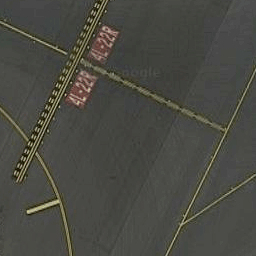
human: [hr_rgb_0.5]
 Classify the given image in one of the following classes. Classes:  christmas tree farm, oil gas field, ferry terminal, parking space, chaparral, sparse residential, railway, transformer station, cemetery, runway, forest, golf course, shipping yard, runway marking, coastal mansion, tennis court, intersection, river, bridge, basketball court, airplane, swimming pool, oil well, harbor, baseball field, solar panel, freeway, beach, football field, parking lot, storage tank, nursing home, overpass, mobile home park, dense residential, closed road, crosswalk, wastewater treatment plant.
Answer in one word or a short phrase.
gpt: runway marking